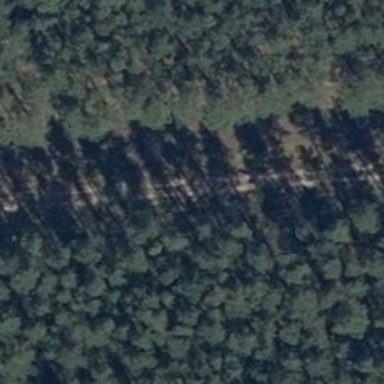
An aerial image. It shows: Sandy track with grade4 tracktype.